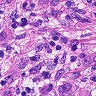
Metastatic tissue present: yes